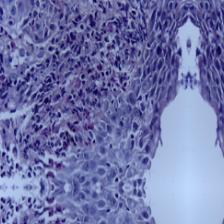
Diagnosis: OSCC